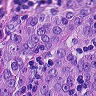
Metastatic tissue present: yes